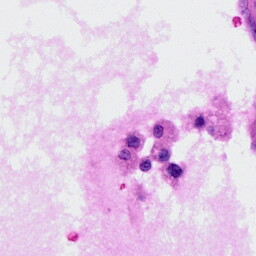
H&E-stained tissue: Ovarian